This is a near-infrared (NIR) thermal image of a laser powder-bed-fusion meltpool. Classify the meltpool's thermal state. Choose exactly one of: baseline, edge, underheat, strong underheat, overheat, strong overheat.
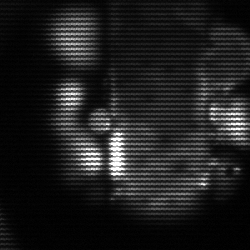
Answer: strong underheat